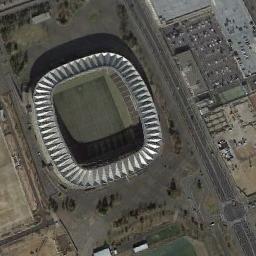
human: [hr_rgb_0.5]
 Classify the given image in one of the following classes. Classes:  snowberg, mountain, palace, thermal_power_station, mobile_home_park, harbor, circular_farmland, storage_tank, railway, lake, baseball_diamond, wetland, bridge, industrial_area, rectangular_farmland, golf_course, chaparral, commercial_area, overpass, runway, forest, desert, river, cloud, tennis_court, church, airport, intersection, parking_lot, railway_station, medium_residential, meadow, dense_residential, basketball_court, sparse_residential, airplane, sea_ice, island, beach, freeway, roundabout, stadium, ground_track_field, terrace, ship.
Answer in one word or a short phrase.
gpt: stadium